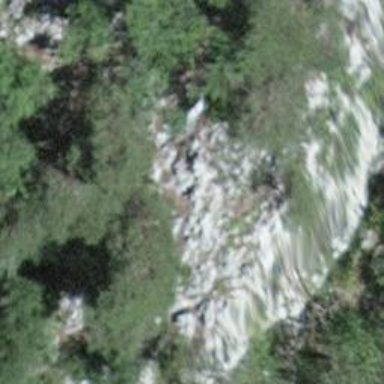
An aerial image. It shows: Cliff in nature.